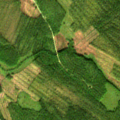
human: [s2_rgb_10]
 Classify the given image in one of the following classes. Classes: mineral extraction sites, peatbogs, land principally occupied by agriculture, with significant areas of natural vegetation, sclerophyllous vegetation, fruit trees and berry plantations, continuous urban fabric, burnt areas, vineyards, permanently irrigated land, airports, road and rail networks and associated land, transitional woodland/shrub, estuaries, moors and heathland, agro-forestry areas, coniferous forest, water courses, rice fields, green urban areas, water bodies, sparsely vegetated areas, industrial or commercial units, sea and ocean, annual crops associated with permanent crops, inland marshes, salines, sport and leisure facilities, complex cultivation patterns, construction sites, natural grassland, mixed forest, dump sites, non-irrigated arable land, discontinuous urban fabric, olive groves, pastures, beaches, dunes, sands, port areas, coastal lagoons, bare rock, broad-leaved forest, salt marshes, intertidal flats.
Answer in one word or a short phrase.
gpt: coniferous forest, mixed forest, transitional woodland/shrub